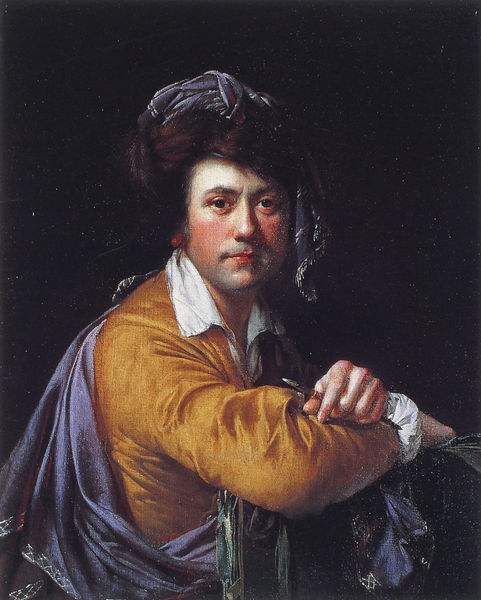
Titel: Selbstbildnis
Künstler: Joseph Wright
Institution: Privatsammlung
Schlagwörter: feder, gemälde, hand, mann, umhang, gelb, nase, ohrring, schwarz, blick, hemd, jung, augen, kragen, rembrandt, portrait, porträt, öl, lippen, lippenstift, stift, griffel, turban, schreibfeder, rembrand, blick nach vorne